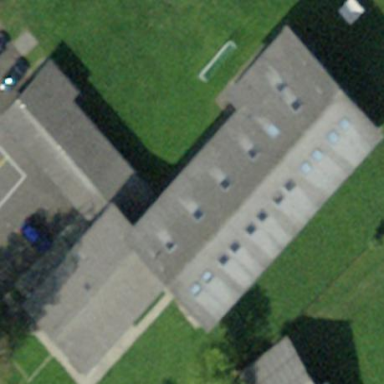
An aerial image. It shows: School.